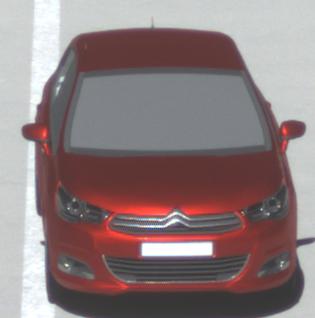
Make: Citroen
Model: C4 VTi 95
Detailed model: C4 (II)
Model produced from: 2012/08
Model produced until: 2013/06
Doors: 5
Color: red
Road condition: dry road
Daytime: midday
Contrast: high contrast